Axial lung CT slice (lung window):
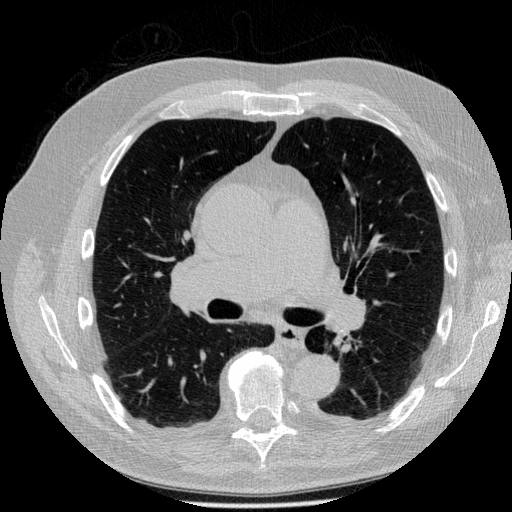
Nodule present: no